Question: Data
'''
Model Decreasing Constant Increasing
2025 73-78 80-85 87-92
2035 63-68 80-85 97-107
2050 42-57 75-90 104.5-119.5
'''
Command based on the thread <URL>
'''
set terminal qt size 560,270;
set grid; set offset 1,1,0,0;
set datafile separator " -";
set key autotitle columnhead
plot for [i=2:6:2] "model1_range.dat" using 1:(0.5*(column(i)+column(i+1))):(0.5*(column(i+1)-column(i))) with yerrorlines;
'''
I get

where the legends of green and blue graphs are wrong (last two graphs); they should be opposite.
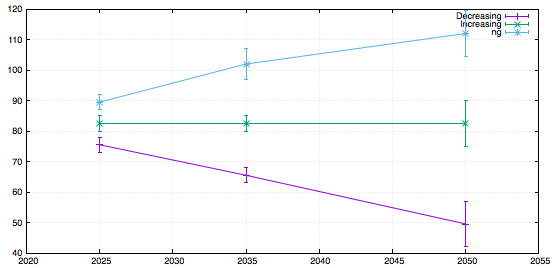
Answer: You could also (if that's an option for you) change (i.e. correct) the line with the column titles to read
'''
Model Decreasing-err Constant-err Increasing-err
'''
so it matches you data. Gnuplot then indeed gets you the keys as you expected them with your original plot command.